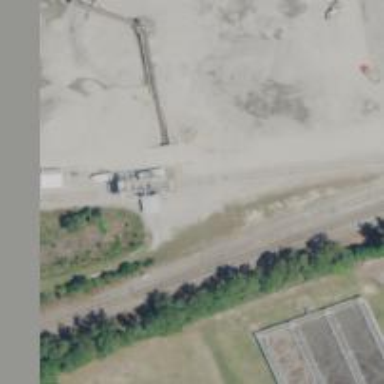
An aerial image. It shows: Spur railway service for aggregate transportation.